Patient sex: M
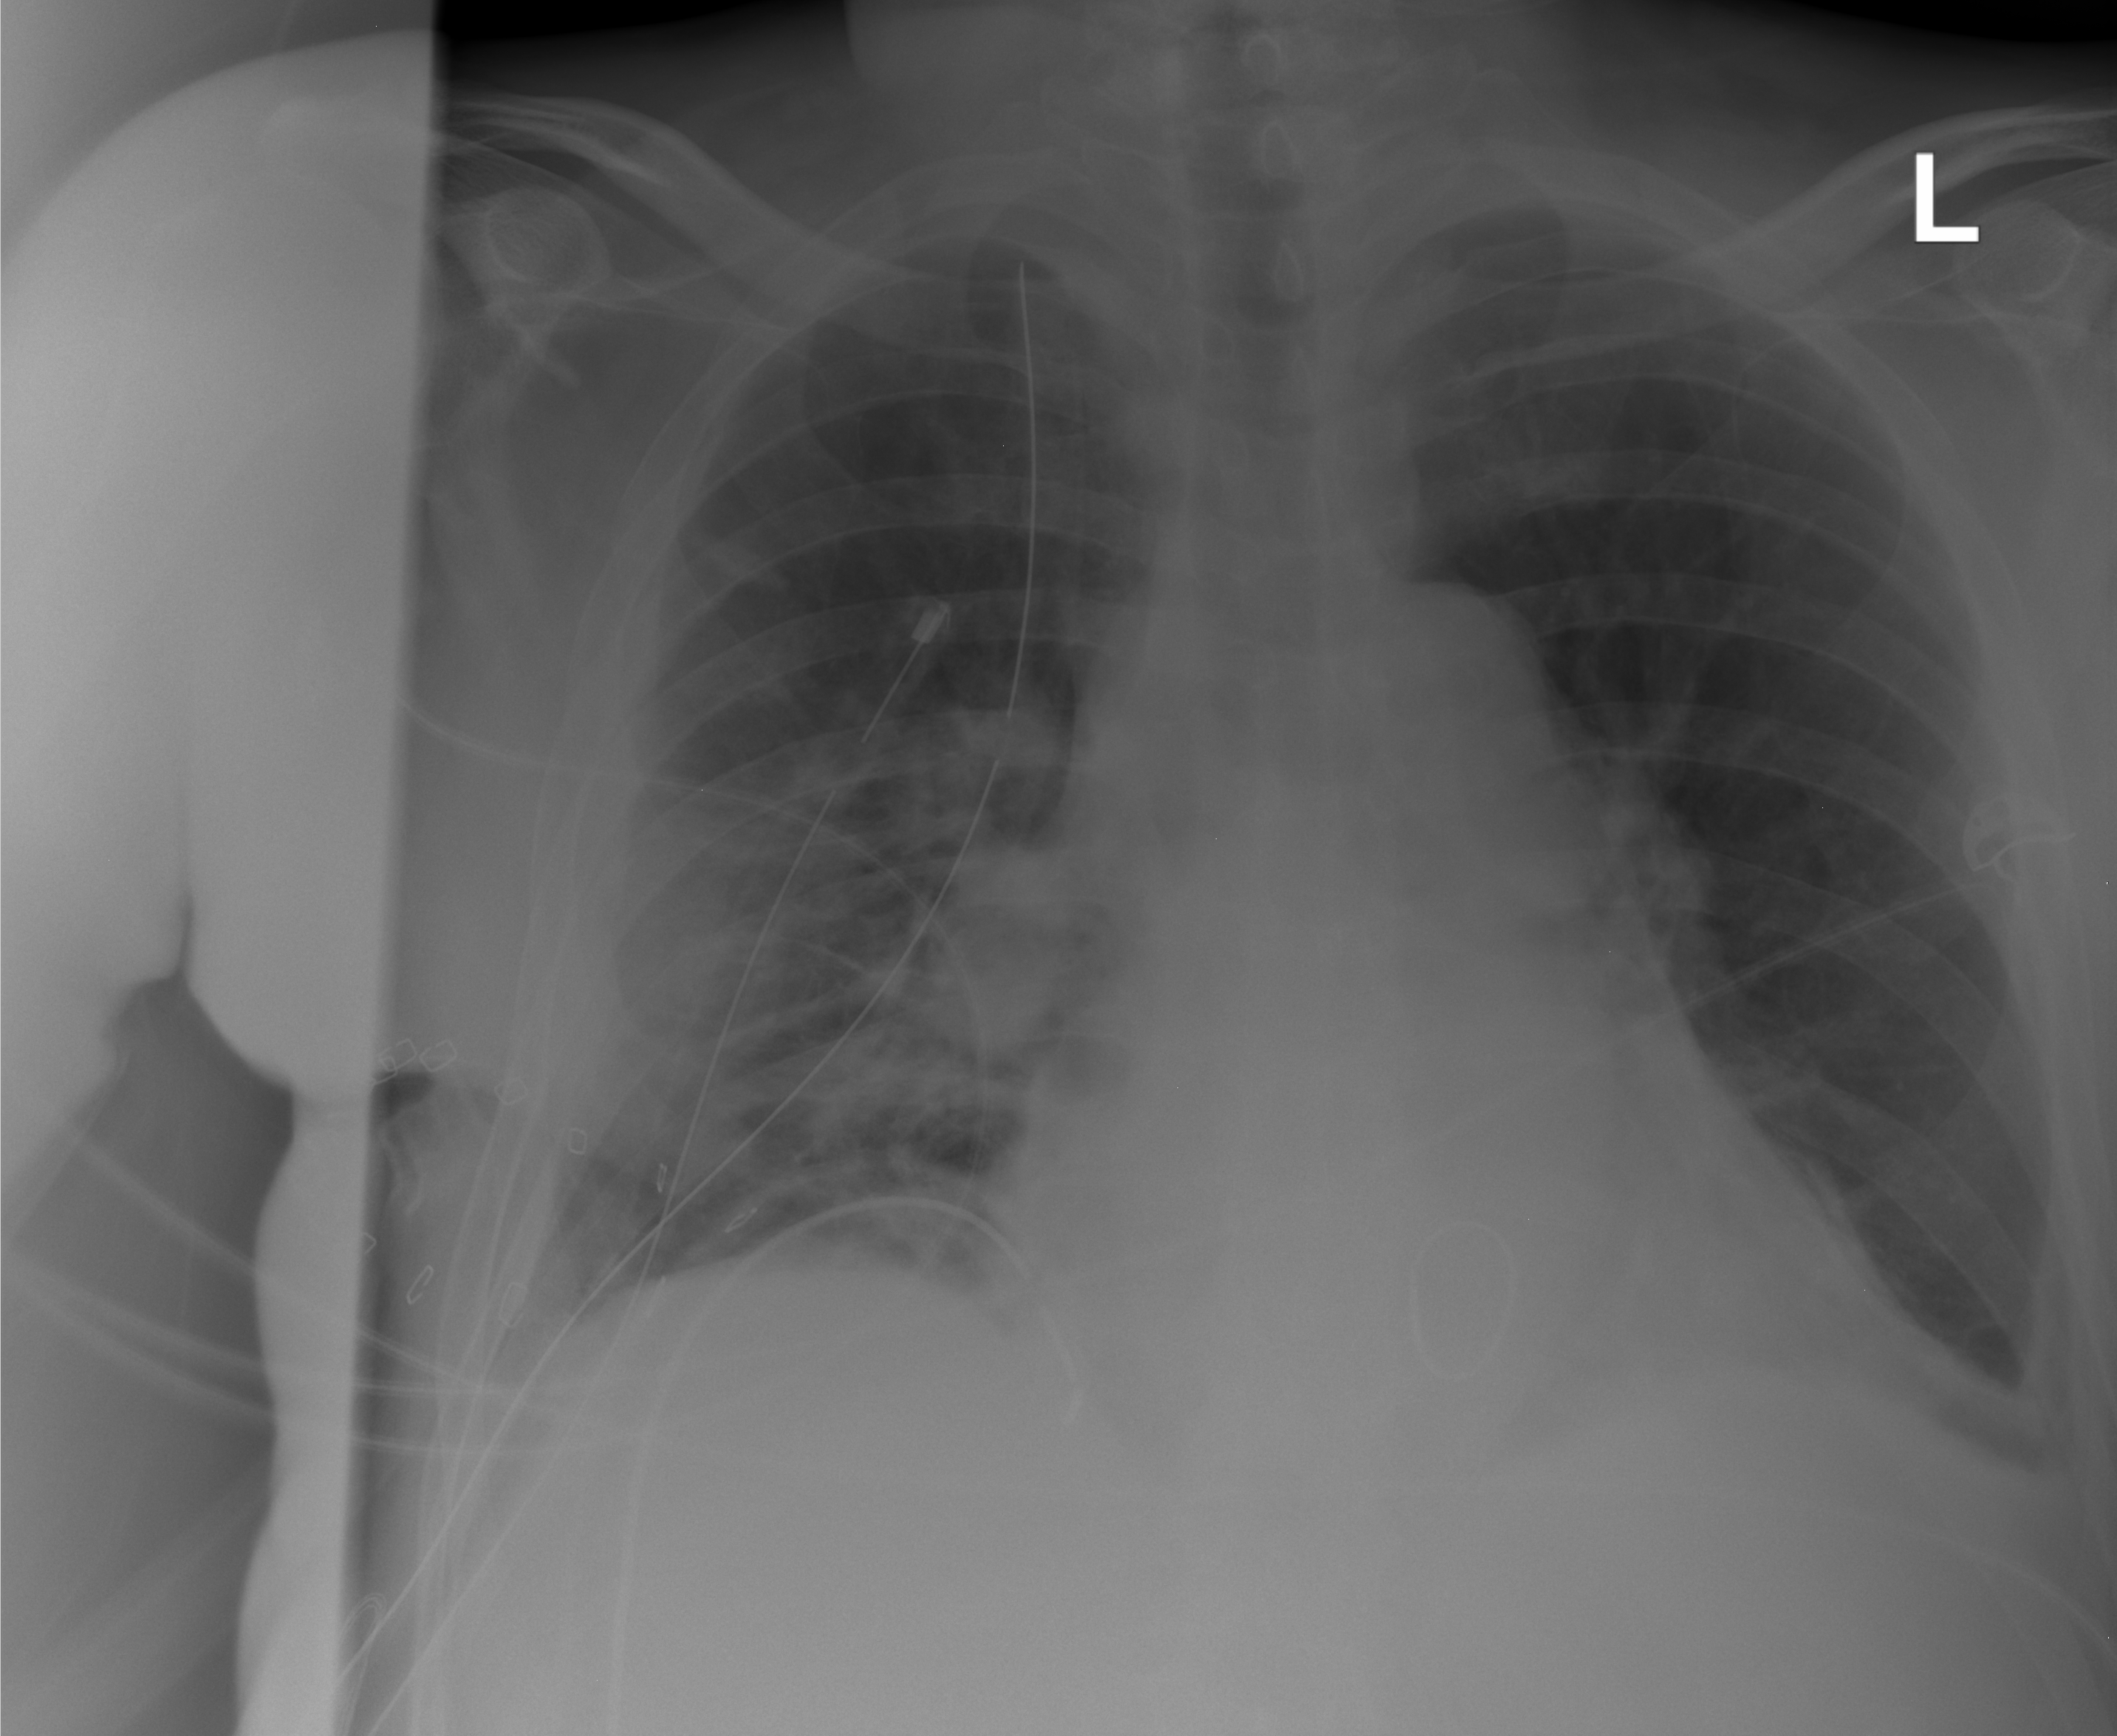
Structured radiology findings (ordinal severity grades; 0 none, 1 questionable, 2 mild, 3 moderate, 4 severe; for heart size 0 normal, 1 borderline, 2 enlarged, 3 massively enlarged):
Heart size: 2
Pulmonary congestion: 2
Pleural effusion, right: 2
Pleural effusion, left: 0
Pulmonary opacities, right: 2
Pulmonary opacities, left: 0
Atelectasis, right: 2
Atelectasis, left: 0